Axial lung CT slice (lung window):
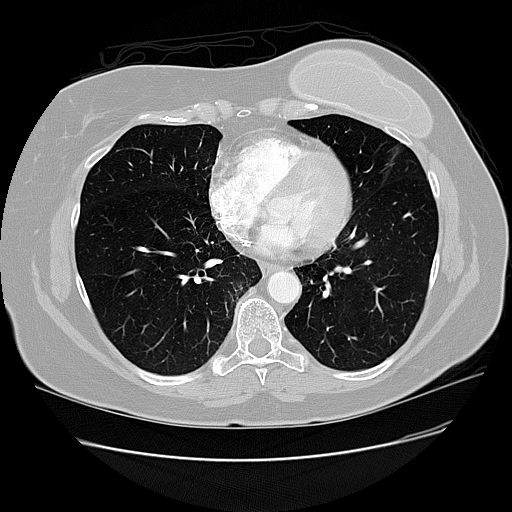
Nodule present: no